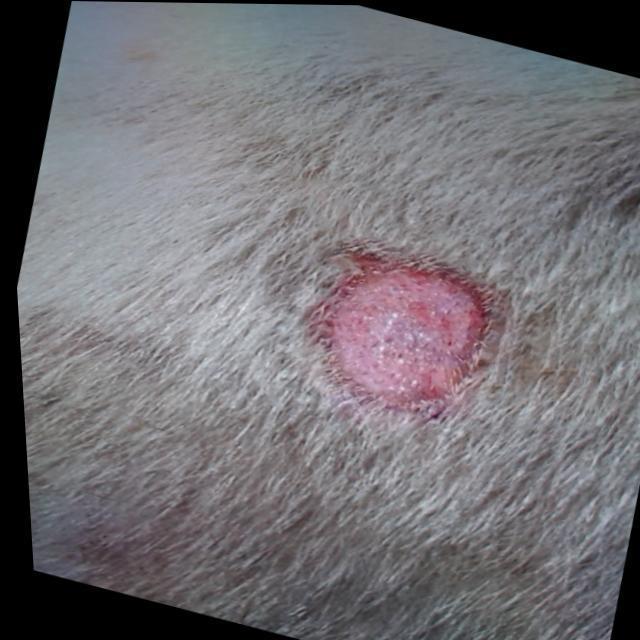
Canine ringworm (Dermatophytosis) — fungal infection caused by Microsporum or Trichophyton. Presents with circular alopecia, scaling, crusting, and broken hairs.